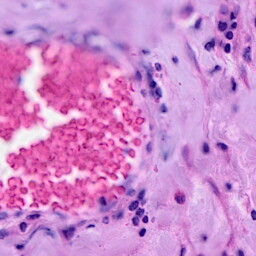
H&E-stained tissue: Breast